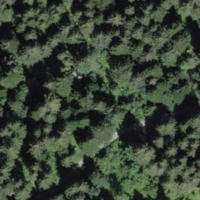
EUNIS habitat code: 43
Species observed at this site:
Bartsia alpina